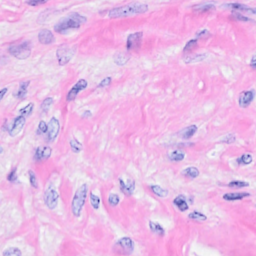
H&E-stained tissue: Breast